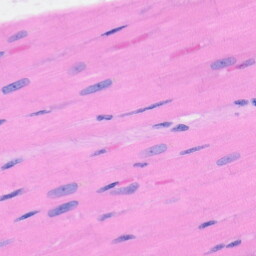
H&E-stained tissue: Heart